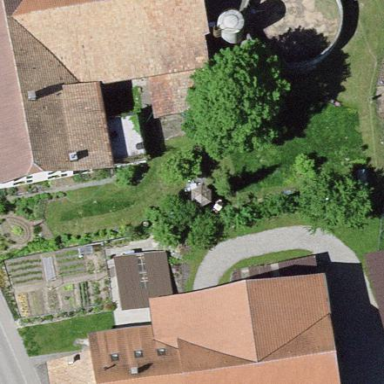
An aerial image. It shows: Farmyard area.